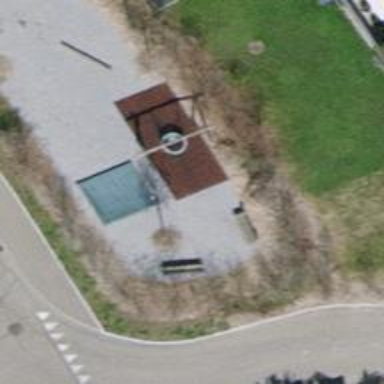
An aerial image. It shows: Playground featuring basket swing.